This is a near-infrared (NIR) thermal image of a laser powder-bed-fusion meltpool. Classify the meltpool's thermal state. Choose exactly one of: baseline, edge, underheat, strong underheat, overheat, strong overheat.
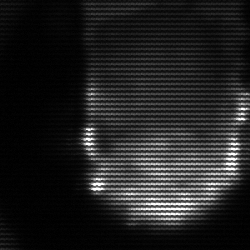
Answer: baseline